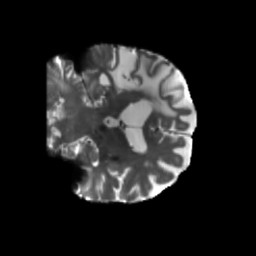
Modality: T2w
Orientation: coronal
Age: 52
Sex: male
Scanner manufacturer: siemens
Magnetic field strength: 3 T
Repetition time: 5.47 s
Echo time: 0.0854 s